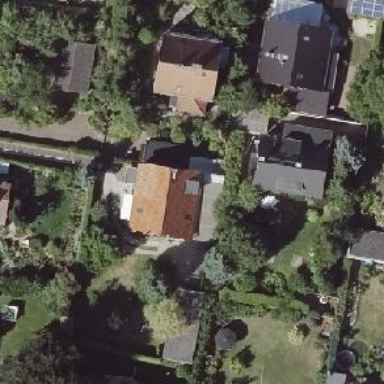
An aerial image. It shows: Detached building with gabled roof.